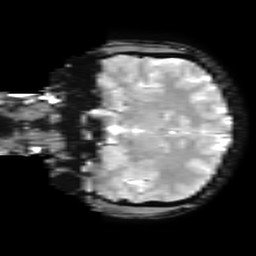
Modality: T2starw
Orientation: coronal
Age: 23
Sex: male
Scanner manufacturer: ge
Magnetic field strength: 3 T
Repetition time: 0.65 s
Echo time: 0.02 s